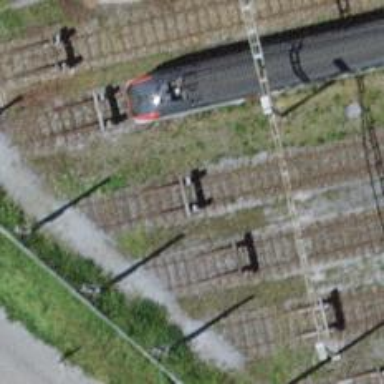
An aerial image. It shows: Railway buffer stop.